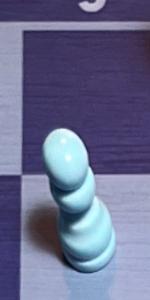
Label: Pawn_White